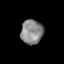
Tissue: lung
Cell type: Endothelial cells
Senescence score: 0.2192
Nuclear area (px): 529
Mean DAPI intensity: 136.656